Aerial crown-view tile of a tropical tree (Barro Colorado Island, Panama), acquired 20250414:
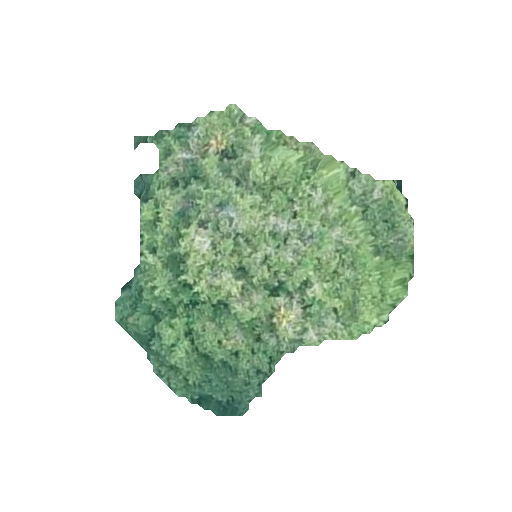
Species: Prioria copaifera
GBIF accepted scientific name: Prioria copaifera
Crown area: 89.717 m²